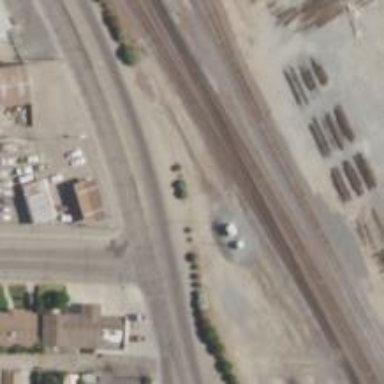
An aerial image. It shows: Junction on the railway.